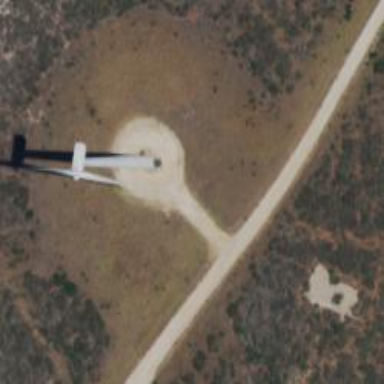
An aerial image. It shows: Wind turbine generator that utilizes wind as its source for generating electricity. It is of the horizontal axis type.